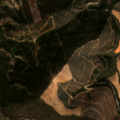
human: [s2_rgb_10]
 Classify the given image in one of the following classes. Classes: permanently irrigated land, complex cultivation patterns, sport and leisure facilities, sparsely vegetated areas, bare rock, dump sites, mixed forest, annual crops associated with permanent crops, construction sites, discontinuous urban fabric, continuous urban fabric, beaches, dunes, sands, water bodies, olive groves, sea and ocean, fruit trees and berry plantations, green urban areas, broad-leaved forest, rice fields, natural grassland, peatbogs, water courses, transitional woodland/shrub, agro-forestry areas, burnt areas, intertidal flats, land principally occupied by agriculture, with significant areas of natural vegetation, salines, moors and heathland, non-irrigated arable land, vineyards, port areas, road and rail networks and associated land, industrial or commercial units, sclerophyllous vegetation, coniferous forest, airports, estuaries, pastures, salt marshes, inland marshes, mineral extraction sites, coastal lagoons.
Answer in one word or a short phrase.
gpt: land principally occupied by agriculture, with significant areas of natural vegetation, broad-leaved forest, transitional woodland/shrub